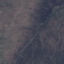
Land use / land cover: HerbaceousVegetation